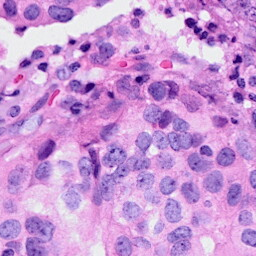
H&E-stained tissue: Breast